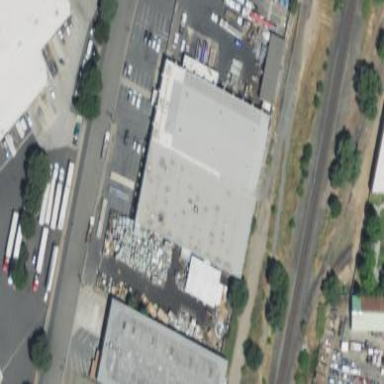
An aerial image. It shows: Warehouse.